Interaction volume radius: 10 \u00c5
Interaction volume height: 35 \u00c5
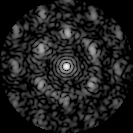
Disorder parameter: 0.5861